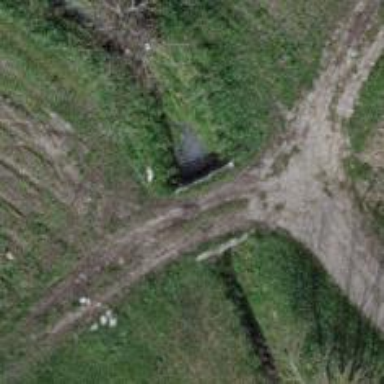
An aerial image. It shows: Dirt track road with bridge. The track is of grade3 quality.